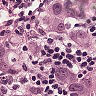
Metastatic tissue present: yes